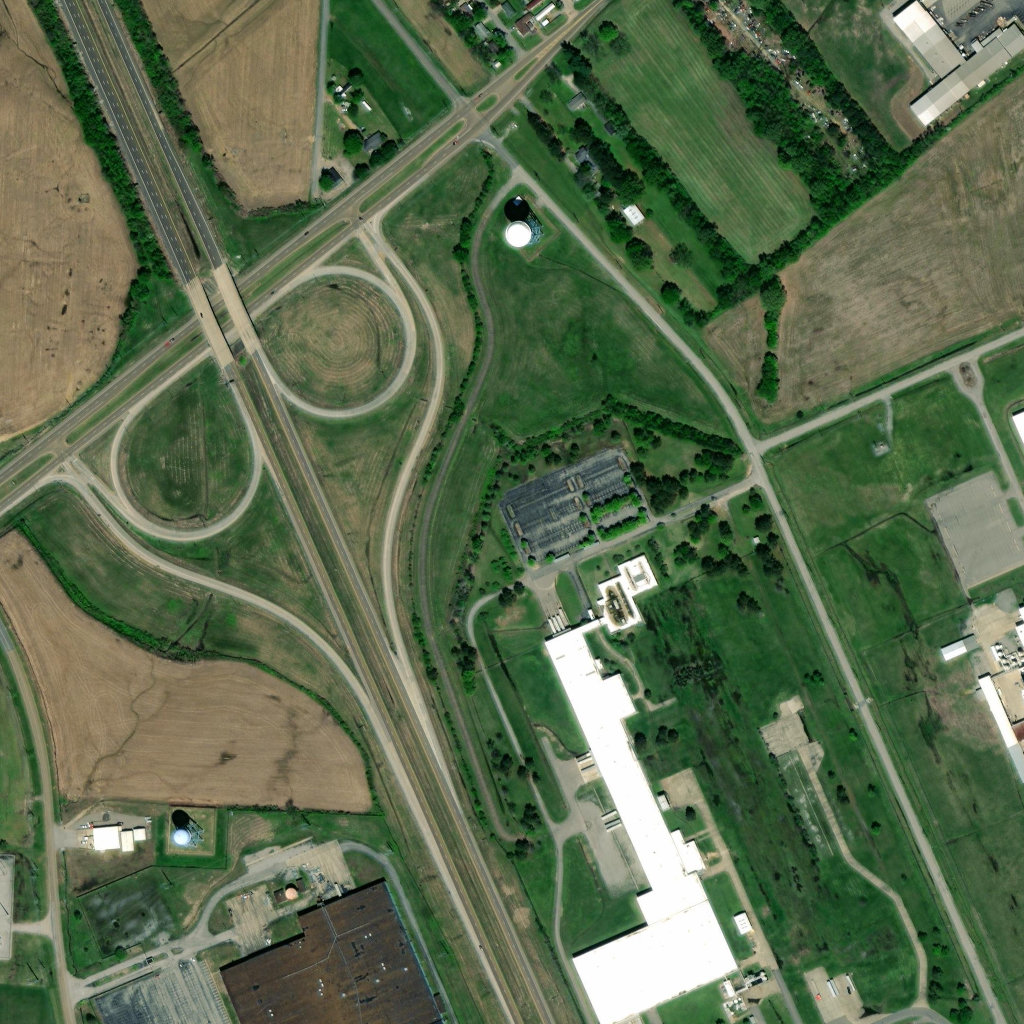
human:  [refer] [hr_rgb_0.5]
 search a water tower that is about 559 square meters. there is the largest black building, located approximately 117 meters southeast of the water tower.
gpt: <box>[[16, 79, 19, 83, 0]]</box>

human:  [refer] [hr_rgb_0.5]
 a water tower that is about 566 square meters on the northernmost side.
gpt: <box>[[49, 21, 52, 24, 0]]</box>